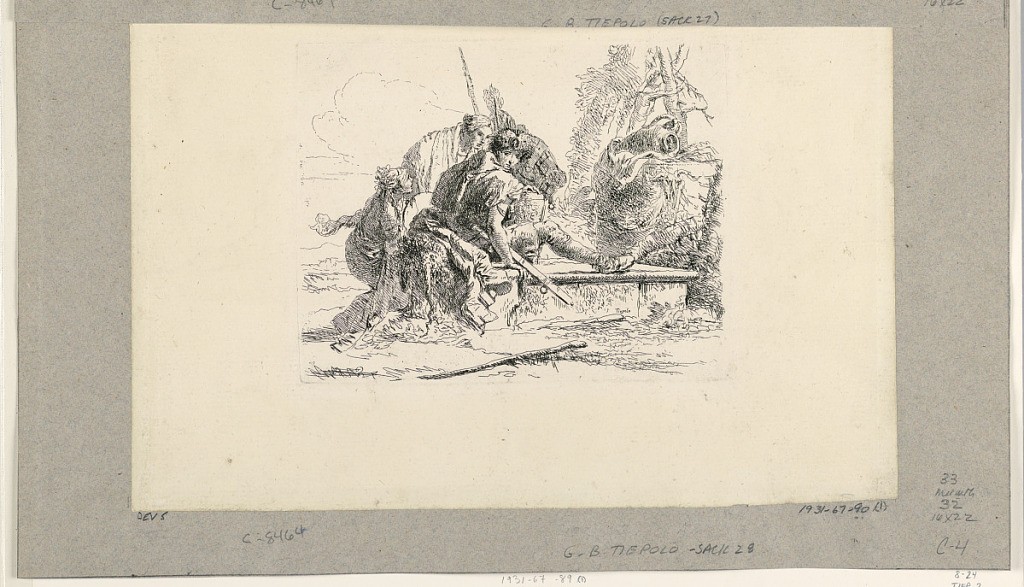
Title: Two Soldiers and Two Women, from the Vari Capricci
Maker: Giovanni Battista Tiepolo, Italian, 1692 - 1770
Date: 1750–1760
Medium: Etching on laid paper
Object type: Print
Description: Only state